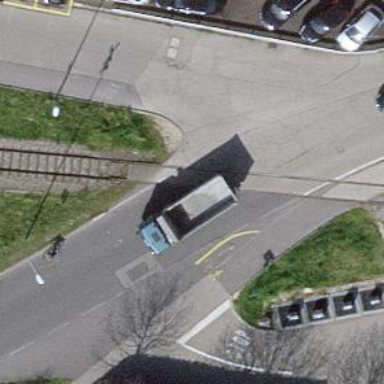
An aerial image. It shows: Level crossing along the railway.